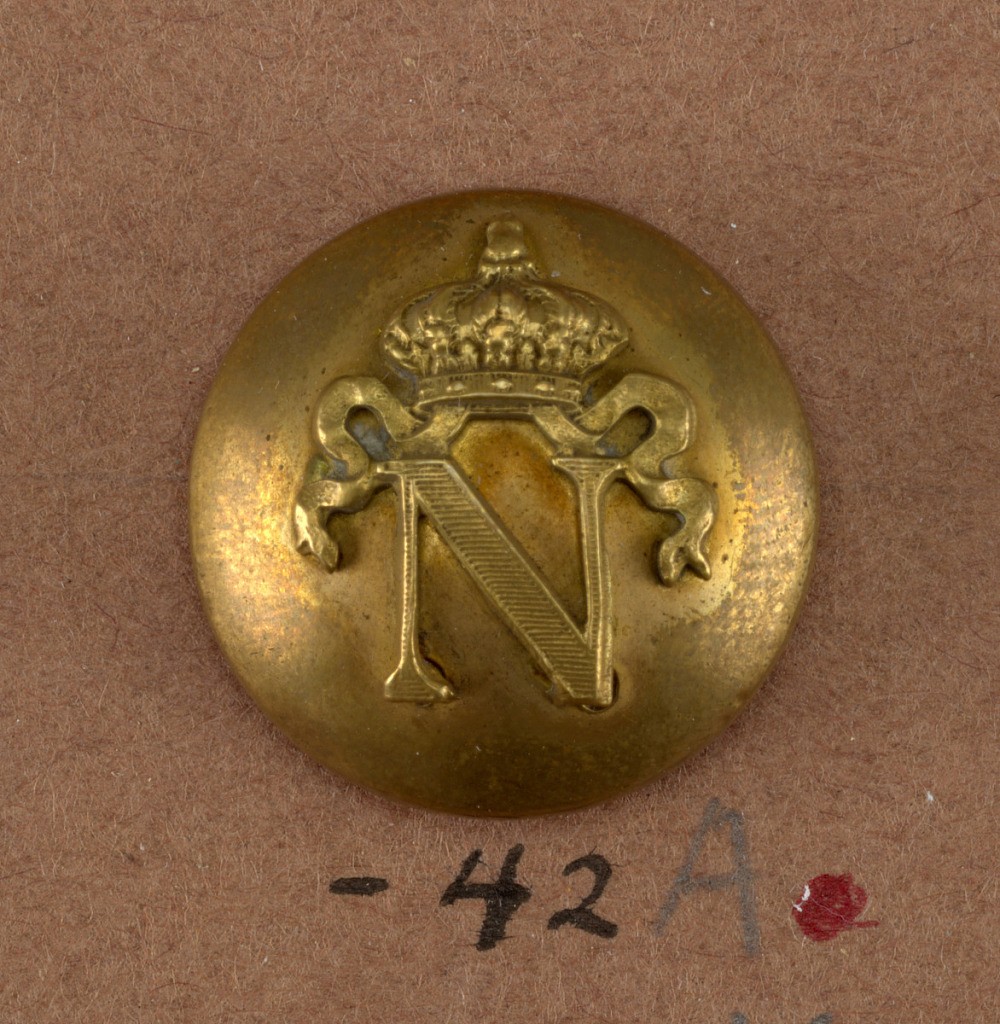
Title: Button
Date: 1852–70
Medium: Brass, gold plated
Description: Convex button ornamented with letter N surmounted by crown with ribbons. Back and shank of brass. On reverse: A,B) "A Bonnardot & Cie Feur de l'Empereur" and incised ornament similar to that on button C) "C & Cie Augte Dusantoy Feur de l'Empereur" and incised ornament similar to that on button.

Component -a is on card i80
Component -b is on card 45
Component -c is on card C